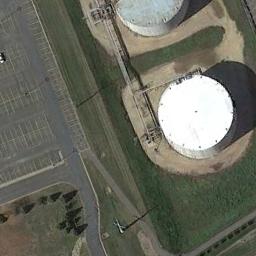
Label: storage_tank